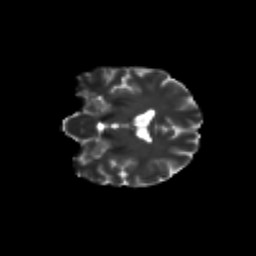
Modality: T2w
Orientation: coronal
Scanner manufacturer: siemens
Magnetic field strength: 3 T
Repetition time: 9.2 s
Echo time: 0.084 s